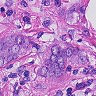
Metastatic tissue present: yes